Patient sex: M
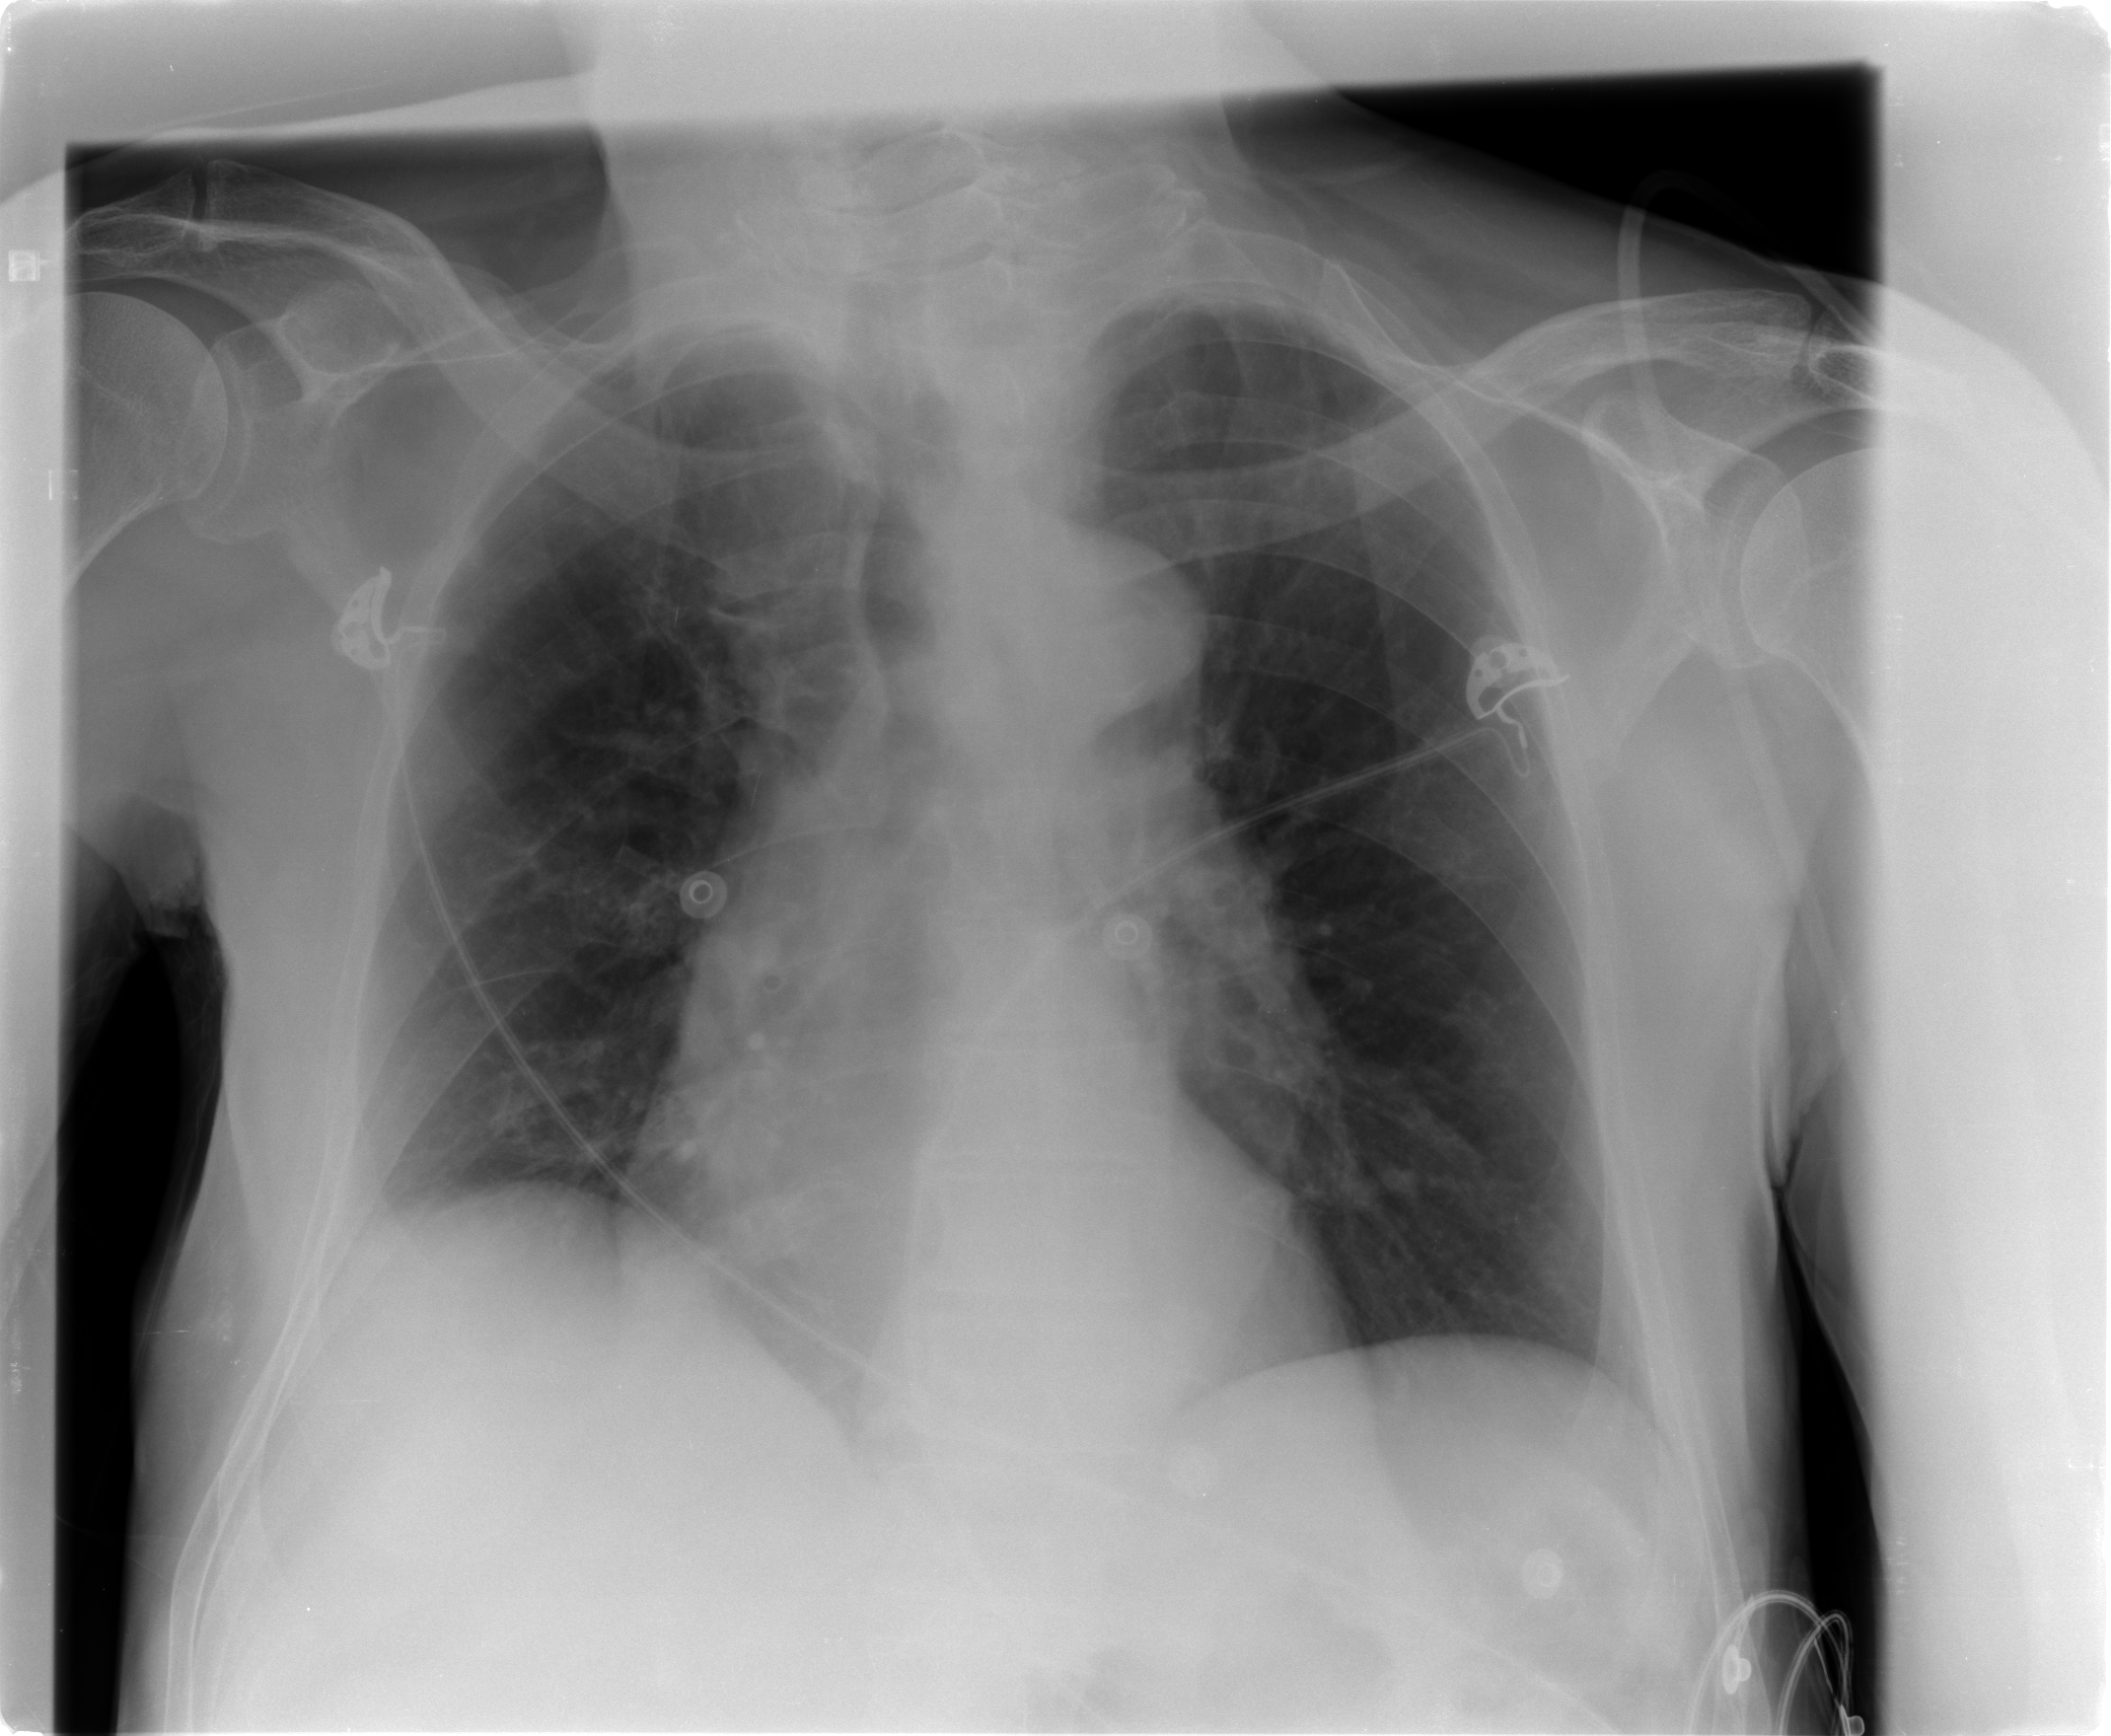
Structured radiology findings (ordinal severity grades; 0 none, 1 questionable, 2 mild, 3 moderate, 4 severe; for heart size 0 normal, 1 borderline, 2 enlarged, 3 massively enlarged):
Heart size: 0
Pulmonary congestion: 0
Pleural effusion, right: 2
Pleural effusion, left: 0
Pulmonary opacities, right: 0
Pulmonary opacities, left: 0
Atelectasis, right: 2
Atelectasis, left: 0